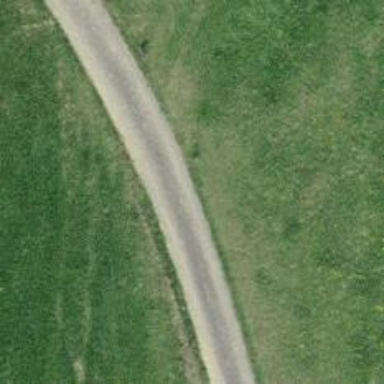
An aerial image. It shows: Service road with paved surface.